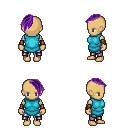
a pixel art fantasy rpg character, female body template, human, tanned skin, teal tunic, metal pants, purple long mohawk hairstyle, cloth bracers, four views (front, back, left, right), 2x2 character sprite sheet, small pixel art, hard edges, no anti-aliasing